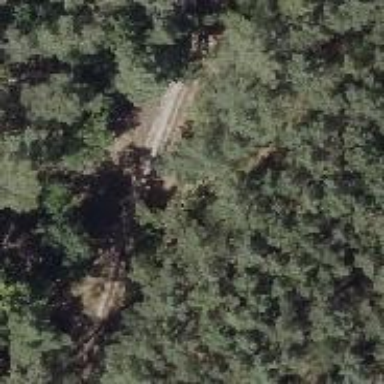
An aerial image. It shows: Dirt track road with grade 4 tracktype.